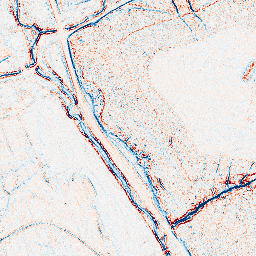
Category: edge_preserving
Decomposition family: bilateral
Decomposition parameters: d: 5
sigma_color: 150
sigma_space: 50
Upsampling method: quintic
Upsampling parameters: scale: 4
Upsampling scale: 4